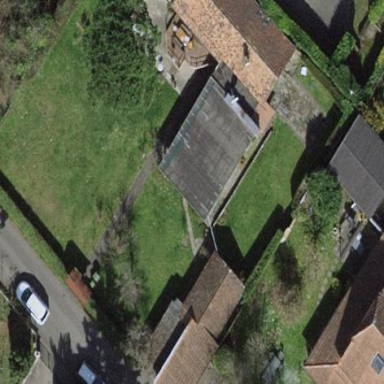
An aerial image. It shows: Garden surrounded by fence.